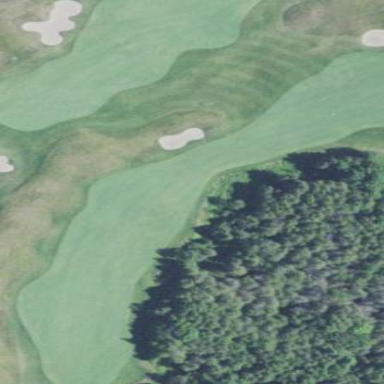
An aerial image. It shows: Rough grassy area used for golf.